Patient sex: M
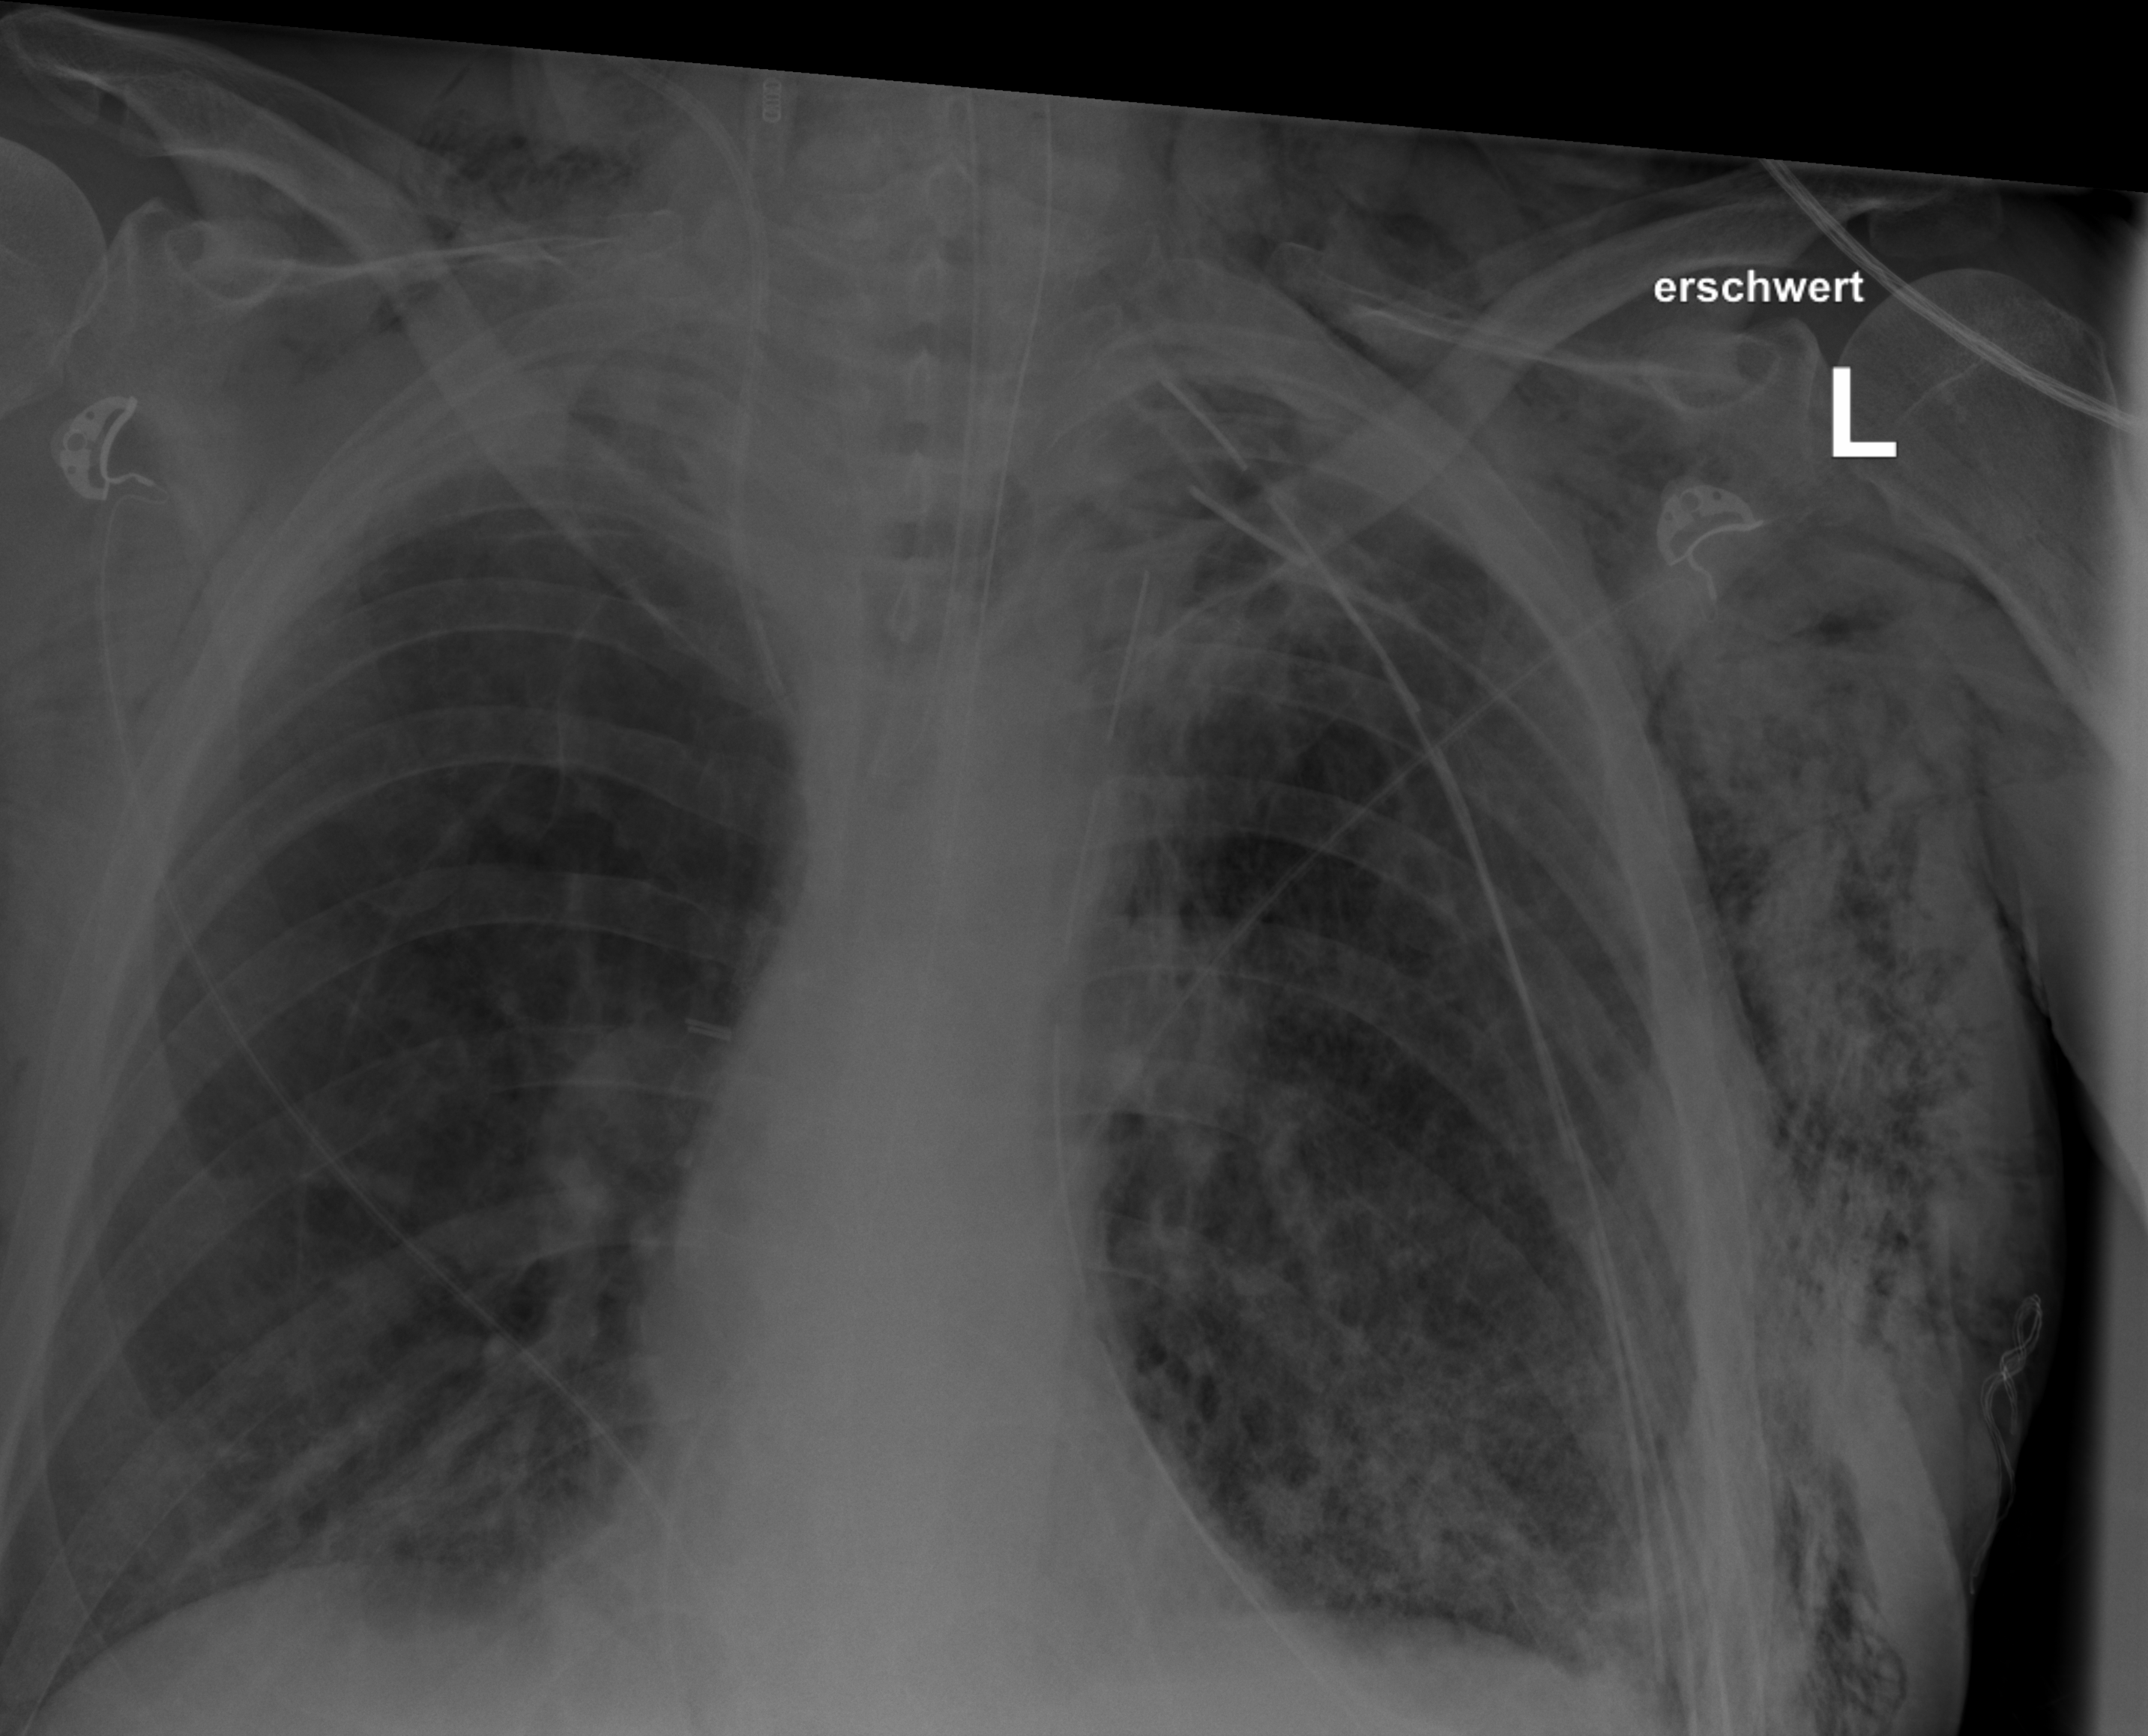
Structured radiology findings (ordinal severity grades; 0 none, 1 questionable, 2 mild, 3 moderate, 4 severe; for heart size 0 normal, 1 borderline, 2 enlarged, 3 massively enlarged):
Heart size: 0
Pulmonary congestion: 0
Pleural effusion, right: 0
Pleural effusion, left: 2
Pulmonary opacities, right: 0
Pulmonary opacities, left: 3
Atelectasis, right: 2
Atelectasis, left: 3